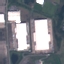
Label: Industrial